Question: Sometime we can get an error, when Xcode try to fetch the accounts from apple server. the error is shown below

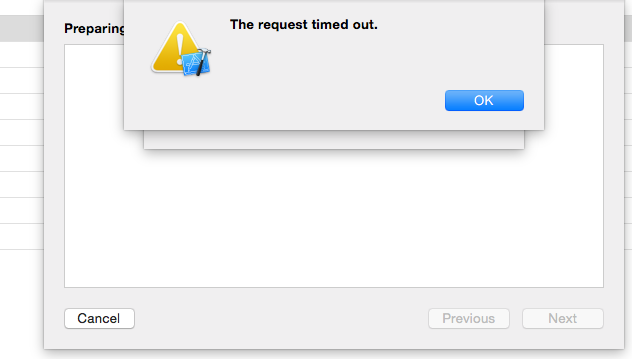
Answer: There are solutions out there to solve this, but their is one more simple solution for this type of error
go to Xcode
- -
<URL>
Here you can see the "" title.
and close the preference. then again try to build.
if it didn't work, try to build again after some mins. it always works for me.
Hope this helps.